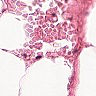
Metastatic tissue present: no